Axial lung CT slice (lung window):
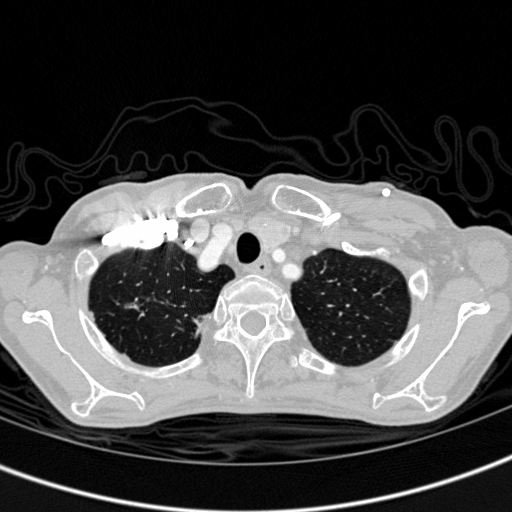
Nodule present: no